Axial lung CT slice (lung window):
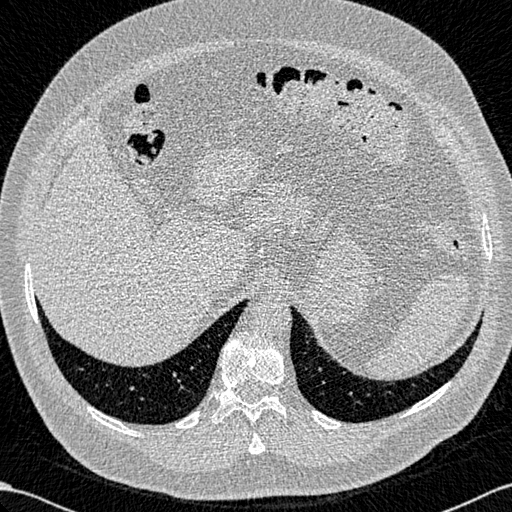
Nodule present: no